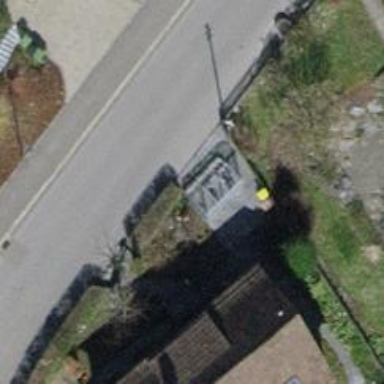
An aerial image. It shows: Hedge barrier.